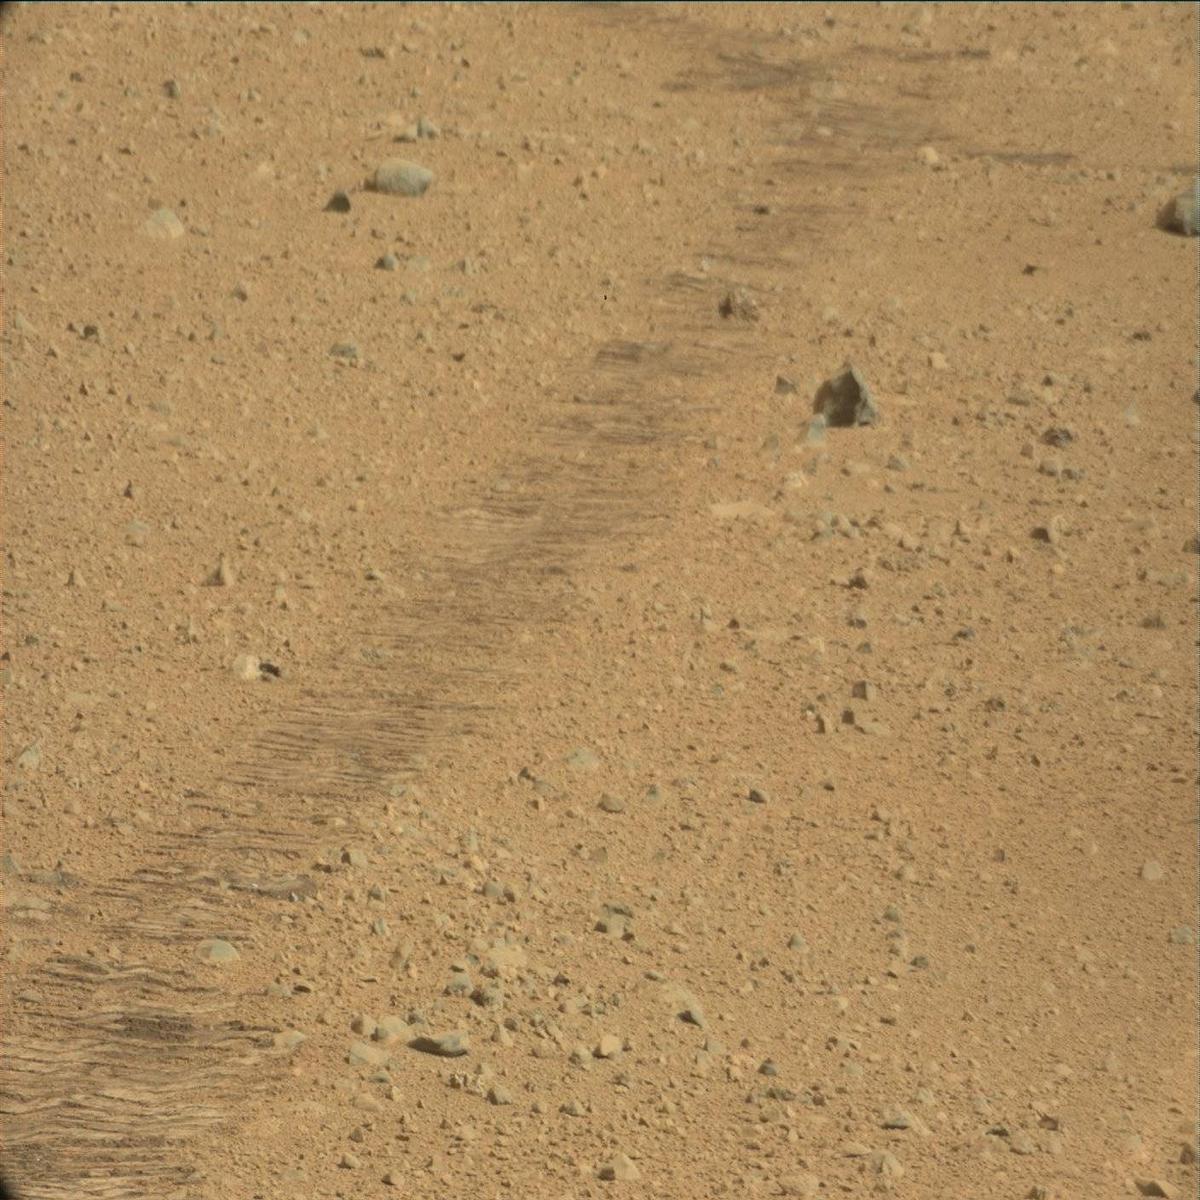
Terrain classes present: Bedrock, Rock, Sand / Soil